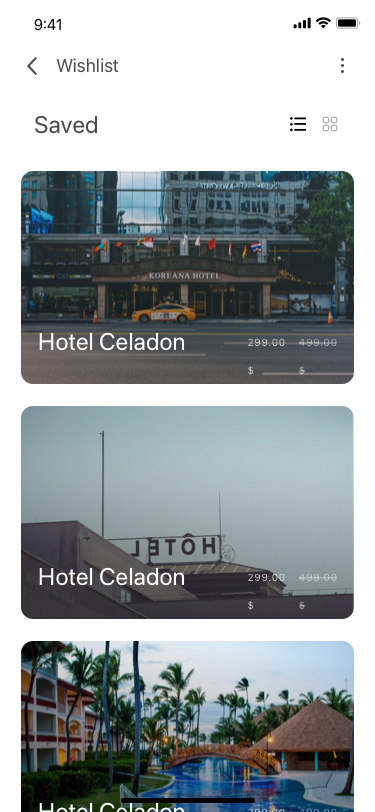
Text in this UI design:
499.00$
299.00$
Hotel Celadon
499.00$
299.00$
Hotel Celadon
499.00$
299.00$
Hotel Celadon
Saved